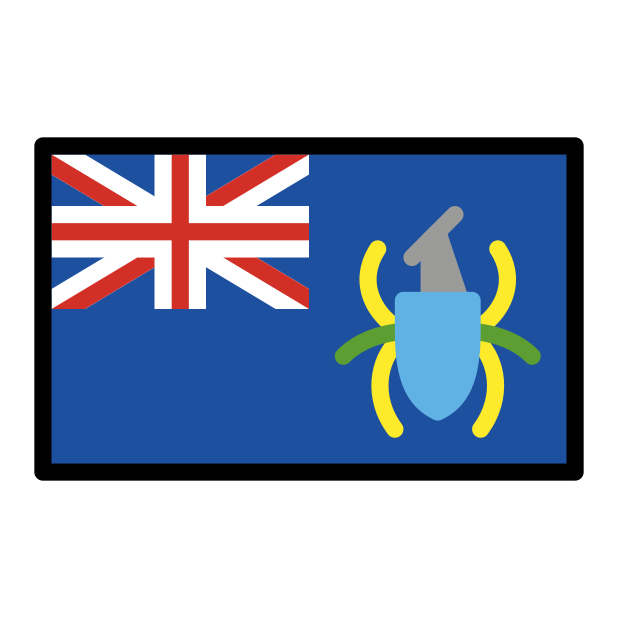
flag: Pitcairn Islands